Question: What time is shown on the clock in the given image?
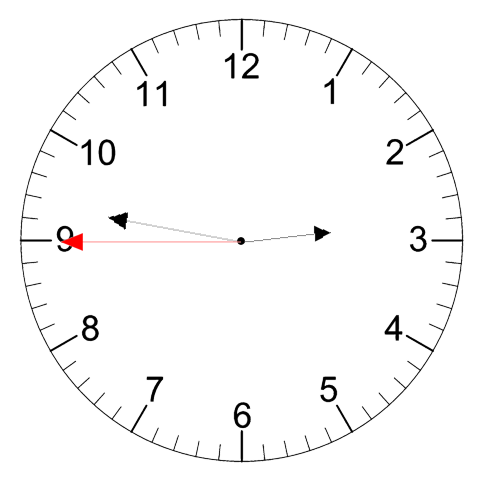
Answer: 02:46:45